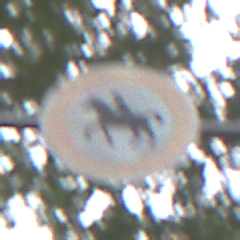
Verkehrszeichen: VerbotReiter
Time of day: MorningAfternoon
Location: Outdoor (Urban)
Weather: Overcast
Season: NotSpecified
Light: Natural